Interaction volume radius: 5 \u00c5
Interaction volume height: 20 \u00c5
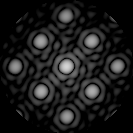
Disorder parameter: 0.04072